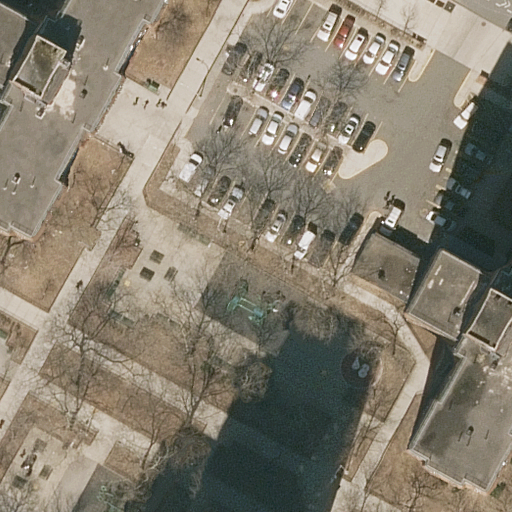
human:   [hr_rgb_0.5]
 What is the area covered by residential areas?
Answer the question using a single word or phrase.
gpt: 10638m2

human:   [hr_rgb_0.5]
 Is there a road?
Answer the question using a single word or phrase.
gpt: yes

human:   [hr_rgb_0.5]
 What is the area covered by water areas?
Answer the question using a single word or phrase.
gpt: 0m2

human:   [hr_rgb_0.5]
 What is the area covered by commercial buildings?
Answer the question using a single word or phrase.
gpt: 0m2

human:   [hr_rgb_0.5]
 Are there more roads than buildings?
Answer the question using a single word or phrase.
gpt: no

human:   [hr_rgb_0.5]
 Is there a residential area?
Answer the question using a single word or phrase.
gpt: yes

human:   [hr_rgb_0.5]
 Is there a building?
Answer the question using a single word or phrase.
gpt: yes

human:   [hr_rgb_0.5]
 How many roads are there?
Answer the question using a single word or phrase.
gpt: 3

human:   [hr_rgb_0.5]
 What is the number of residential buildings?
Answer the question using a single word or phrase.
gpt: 3

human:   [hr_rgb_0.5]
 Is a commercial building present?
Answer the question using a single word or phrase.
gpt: no

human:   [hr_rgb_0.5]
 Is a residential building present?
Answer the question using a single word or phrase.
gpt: yes

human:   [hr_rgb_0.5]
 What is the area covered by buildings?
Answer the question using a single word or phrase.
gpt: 1043m2

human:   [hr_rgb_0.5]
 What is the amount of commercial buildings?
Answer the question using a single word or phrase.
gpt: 0

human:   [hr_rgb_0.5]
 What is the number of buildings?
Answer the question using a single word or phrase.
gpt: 3

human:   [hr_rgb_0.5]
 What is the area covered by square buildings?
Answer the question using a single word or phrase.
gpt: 0m2

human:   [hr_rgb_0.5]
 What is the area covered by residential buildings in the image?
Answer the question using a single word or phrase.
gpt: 1043m2

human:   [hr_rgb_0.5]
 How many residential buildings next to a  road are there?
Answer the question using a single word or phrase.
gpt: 3

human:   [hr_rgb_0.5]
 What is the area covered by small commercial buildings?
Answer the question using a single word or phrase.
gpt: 0m2

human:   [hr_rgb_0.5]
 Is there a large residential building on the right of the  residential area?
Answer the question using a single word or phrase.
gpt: yes

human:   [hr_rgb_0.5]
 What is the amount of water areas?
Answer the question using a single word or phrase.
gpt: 0

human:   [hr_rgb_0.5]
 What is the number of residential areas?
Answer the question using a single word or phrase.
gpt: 1

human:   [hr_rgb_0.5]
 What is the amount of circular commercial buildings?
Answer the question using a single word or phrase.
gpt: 0

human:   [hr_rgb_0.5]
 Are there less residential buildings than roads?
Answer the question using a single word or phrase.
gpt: no

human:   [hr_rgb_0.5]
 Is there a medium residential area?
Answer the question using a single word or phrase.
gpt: no

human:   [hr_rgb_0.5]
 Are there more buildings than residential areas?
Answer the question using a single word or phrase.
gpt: yes

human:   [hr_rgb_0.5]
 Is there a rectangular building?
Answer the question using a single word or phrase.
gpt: yes

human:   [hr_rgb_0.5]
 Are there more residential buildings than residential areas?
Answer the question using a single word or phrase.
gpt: yes

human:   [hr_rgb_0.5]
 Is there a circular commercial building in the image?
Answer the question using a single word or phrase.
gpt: no

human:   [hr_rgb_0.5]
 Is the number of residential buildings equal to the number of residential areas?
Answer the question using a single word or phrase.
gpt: no

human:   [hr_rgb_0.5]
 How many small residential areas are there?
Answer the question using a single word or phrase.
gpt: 0

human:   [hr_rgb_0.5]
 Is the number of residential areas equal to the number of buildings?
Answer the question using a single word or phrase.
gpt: no

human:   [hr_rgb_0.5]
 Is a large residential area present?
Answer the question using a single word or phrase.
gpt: yes

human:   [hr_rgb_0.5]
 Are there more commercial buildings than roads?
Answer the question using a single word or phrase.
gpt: no

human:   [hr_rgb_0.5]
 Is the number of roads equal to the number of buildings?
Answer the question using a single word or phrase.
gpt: yes

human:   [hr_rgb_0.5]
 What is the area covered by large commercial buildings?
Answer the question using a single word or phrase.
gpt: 0m2

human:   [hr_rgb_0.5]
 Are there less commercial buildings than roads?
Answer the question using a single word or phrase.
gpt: yes

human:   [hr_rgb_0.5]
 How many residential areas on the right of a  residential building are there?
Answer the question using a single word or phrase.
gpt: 0

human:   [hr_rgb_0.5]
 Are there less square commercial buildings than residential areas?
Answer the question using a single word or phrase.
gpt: yes

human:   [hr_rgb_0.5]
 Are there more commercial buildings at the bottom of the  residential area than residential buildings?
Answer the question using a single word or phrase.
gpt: no

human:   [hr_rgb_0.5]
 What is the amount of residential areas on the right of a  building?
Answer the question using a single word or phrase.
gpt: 0

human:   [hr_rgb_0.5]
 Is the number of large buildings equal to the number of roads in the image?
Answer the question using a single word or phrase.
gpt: no

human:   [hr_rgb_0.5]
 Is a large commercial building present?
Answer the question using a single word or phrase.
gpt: no

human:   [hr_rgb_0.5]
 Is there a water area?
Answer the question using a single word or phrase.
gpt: no

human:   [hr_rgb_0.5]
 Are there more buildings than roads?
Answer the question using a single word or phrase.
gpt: no

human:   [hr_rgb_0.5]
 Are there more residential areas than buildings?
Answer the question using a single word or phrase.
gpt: no

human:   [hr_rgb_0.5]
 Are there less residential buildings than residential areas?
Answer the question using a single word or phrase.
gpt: no

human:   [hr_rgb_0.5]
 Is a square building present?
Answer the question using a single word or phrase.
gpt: no

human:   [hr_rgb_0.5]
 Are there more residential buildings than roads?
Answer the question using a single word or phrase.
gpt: no

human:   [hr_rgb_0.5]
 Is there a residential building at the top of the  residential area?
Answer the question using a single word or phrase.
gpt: yes

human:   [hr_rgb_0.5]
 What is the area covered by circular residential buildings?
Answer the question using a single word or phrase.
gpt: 0m2

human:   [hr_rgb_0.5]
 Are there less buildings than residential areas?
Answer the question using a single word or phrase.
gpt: no

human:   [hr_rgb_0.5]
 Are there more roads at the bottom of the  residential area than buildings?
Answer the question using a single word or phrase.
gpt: no

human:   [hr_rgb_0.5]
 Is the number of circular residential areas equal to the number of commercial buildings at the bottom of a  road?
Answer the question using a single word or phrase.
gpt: yes

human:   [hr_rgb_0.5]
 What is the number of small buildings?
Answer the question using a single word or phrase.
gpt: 0

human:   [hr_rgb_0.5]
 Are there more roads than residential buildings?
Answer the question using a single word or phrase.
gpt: no

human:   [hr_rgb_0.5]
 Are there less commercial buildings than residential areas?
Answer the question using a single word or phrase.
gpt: yes

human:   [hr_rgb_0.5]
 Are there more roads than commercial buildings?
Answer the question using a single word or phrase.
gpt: yes

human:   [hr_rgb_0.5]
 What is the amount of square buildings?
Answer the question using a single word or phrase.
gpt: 0

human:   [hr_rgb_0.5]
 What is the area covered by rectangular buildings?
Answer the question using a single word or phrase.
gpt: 149m2

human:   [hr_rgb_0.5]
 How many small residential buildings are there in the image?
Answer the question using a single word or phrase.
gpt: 0

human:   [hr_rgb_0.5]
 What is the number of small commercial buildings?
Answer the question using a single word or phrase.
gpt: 0

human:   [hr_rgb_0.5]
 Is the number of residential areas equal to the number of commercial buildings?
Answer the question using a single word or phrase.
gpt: no

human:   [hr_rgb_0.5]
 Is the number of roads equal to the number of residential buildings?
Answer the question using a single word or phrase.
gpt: yes

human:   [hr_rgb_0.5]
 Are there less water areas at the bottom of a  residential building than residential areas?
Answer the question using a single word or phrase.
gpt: yes